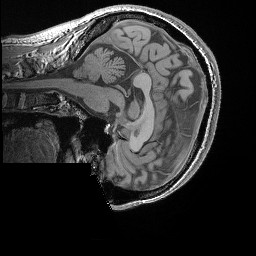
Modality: T1w
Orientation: sagittal
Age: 40
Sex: male
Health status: healthy
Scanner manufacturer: siemens
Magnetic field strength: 3 T
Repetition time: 0.02 s
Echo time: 0.00492 s